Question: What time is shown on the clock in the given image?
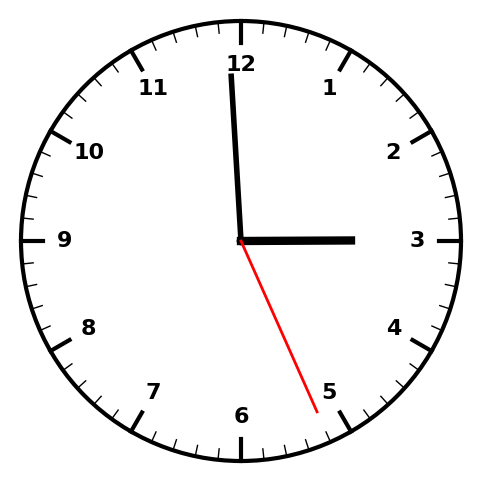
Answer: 02:59:26